Question: What is a unit of <URL>? I thought that it is hundredths of an inch but it seems that it is not.
Following figure shows my page setup:

But following code return different result:
'''
ReportDocument rp = new ReportDocument();
rp.Load(path_to_my_report_file);
Console.WriteLine(rp.PrintOptions.PageContentHeight);
Console.WriteLine(rp.PrintOptions.PageContentWidth);
'''
Output:
'''
8392
5670
'''
where 'ReportDocument' is from 'CrystalDecisions.CrystalReports.Engine' namespace.
What is a unit of 'PrintOptions.PageContentHeight' and why it differs from Crustal Designer PageSetup?
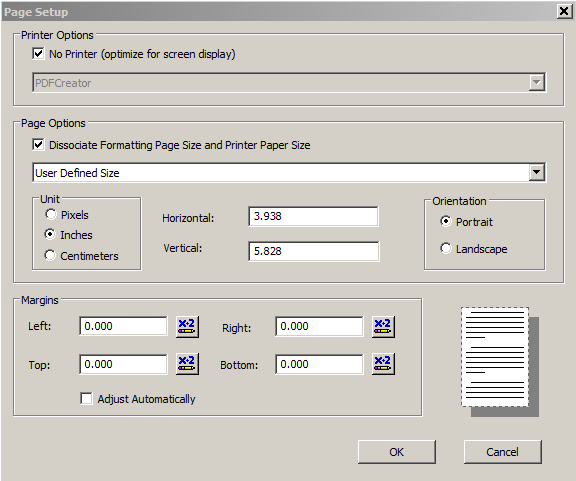
Answer: The units are in <URL>.
'1440 twips = 1 inch'